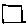
Label: square